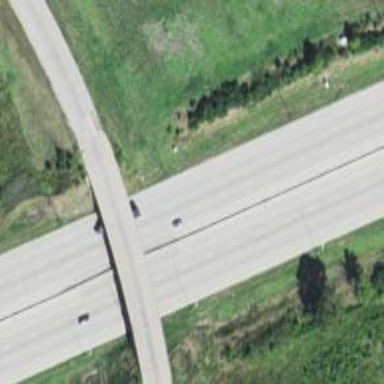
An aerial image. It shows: Asphalt motorway.